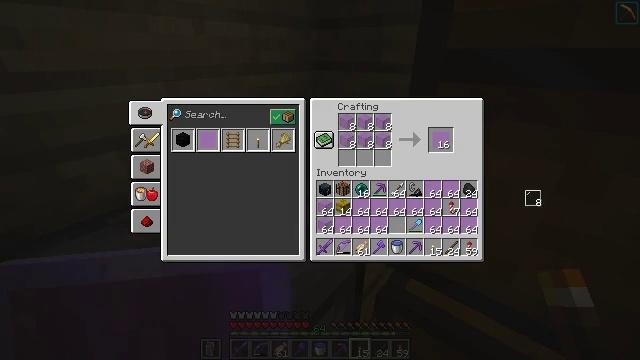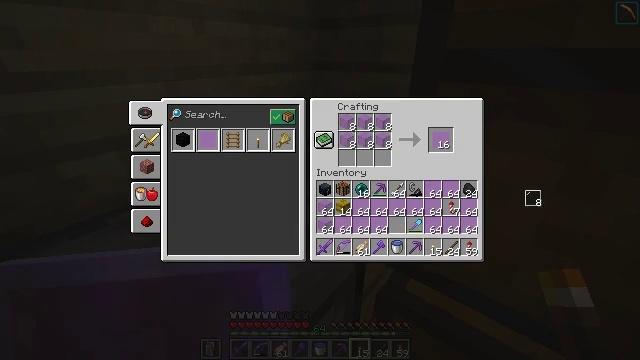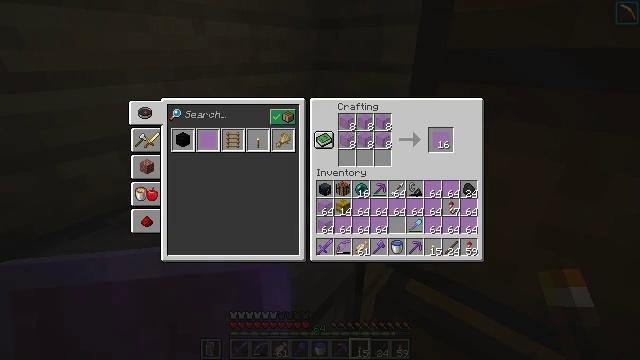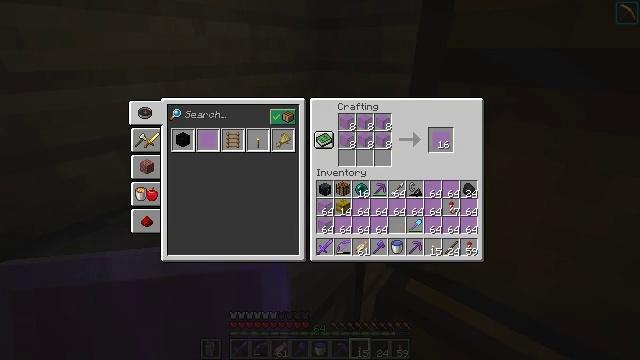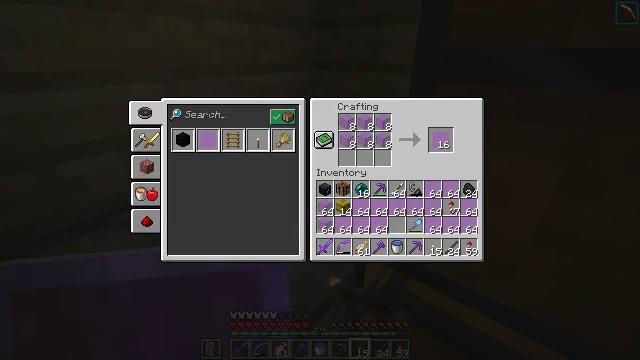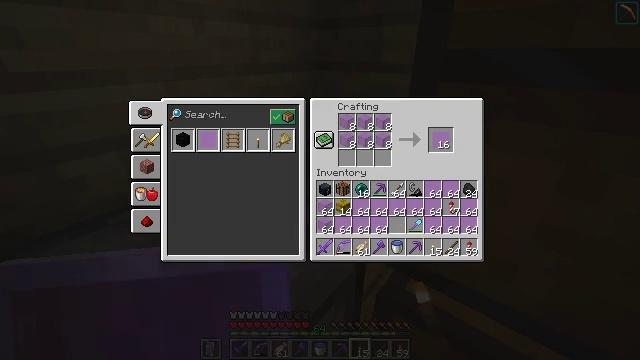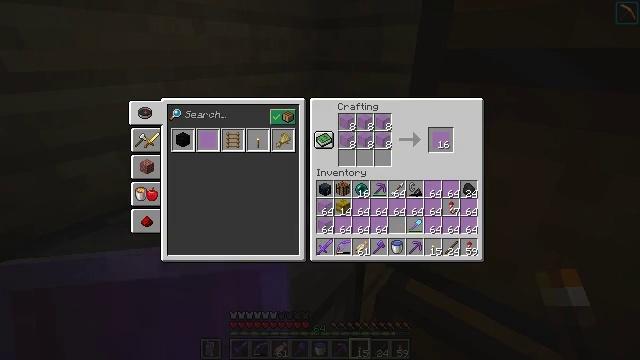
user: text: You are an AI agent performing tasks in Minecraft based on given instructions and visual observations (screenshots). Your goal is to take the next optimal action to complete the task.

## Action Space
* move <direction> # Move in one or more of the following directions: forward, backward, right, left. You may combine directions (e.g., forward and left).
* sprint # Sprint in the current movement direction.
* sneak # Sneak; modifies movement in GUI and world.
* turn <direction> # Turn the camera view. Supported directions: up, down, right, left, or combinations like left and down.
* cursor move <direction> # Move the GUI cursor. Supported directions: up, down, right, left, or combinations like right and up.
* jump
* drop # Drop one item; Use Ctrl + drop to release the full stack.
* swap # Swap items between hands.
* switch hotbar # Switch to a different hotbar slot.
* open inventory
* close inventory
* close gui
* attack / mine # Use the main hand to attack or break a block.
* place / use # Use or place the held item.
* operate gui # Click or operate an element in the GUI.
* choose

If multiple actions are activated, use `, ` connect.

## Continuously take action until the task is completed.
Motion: motion action
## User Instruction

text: Drop a glass pane.
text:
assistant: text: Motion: operate gui
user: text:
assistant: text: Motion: no_op
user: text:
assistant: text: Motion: no_op
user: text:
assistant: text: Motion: no_op
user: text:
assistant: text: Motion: no_op
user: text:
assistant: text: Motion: no_op
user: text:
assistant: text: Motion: no_op